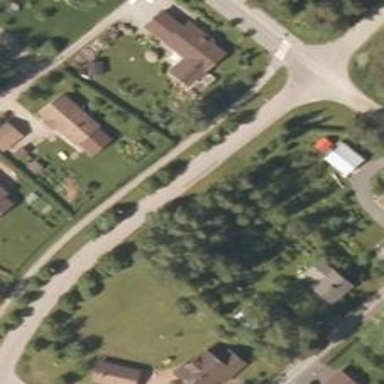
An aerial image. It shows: Asphalt cycleway.